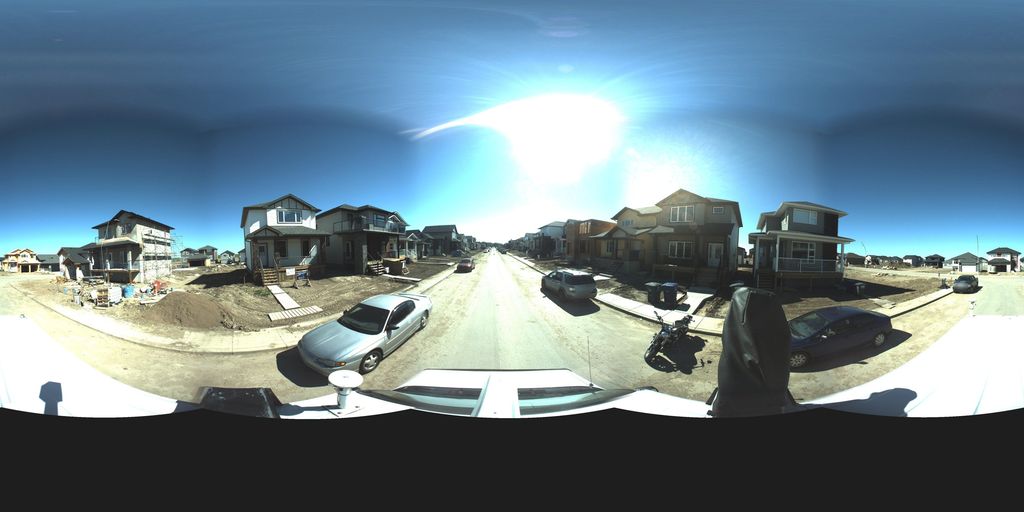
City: saskatoon